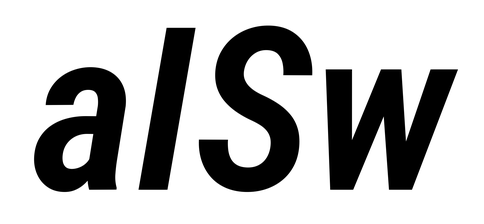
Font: Roboto-Italic_Condensed_SemiBold_Italic